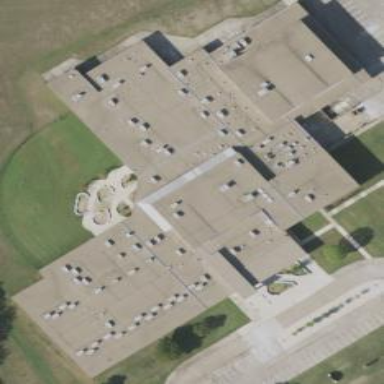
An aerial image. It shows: School building.